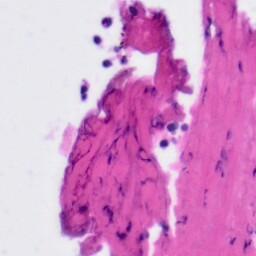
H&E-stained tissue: Tonsil